Question: I have this project called engine.xcodeproj embedded inside another project myApp.
This engine has to get an value from MainViewController.h that is the header of a class of the application, outside the scope of the engine.xcodeproj.
How do I make all app main paths visible to embedded projects!
I am using Xcode 5 and compiling for iOS 6.
I have answered this before on SO, but the answers to those questions are not solving this case...
see picture:

thanks.
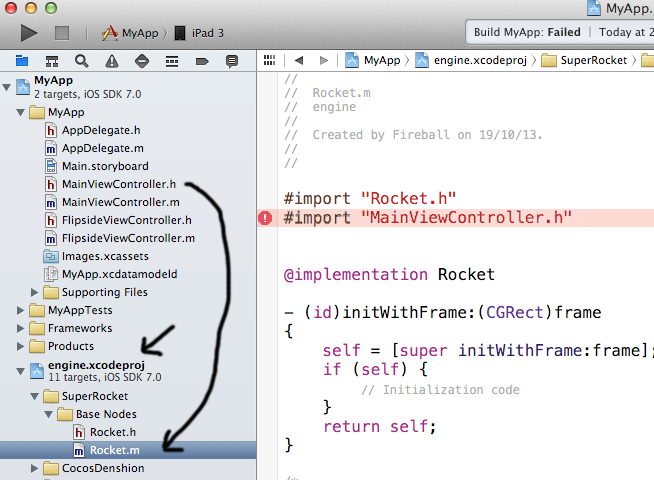
Answer: Uhm, this is what is called spaghetti code.
It would be better to define a protocol in the Engine project, which your view controller can implement, and then pass an 'id<Protocol>' to the engine. This creates an abstraction between the two projects while defining a strong language (API) between them. You mention you wish to use the Engine project in several apps - this is your best solution.
In Engine project:
'''
@protocol MyAPIProtocol
@required
//Define here the actions you want to perform/get from the data source.
- (CGFloat)floatValue;
- (UITextView*)textView;
- (void)displayAlertWithMessage:(NSString*)message;
@end
'''
Now, your Rocket class should have a property defined like so:
'''
@property (nonatomic, weak) id<MyAPIProtocol> dataSource; //Whatever name you need, of course
'''
Now in your apps that use this Engine project:
'''
#import "MyAPIProtocol.h"
@interface MainViewController () <MyAPIProtocol>
@end
@implementation MainViewController
...
//Implement the protocol
- (CGFloat)floatValue
{
return 123.0f;
}
- (UITextView*)textView
{
return self.textView;
}
- (void)displayAlertWithMessage:(NSString*)message
{
//...
}
@end
'''
The result is that the Engine project is self-contained, and does not need to know the implementation of 'MainViewController'. It just knows that it has a 'dataSource' property which can satisfy all its needs.
Now, when you have your Engine object ready in your MainViewController, you should set its data source by:
'self.engine.dataSource = self;'